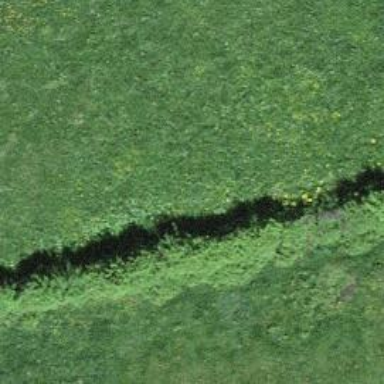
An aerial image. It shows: Hedge acting as barrier.